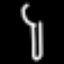
Label: fork